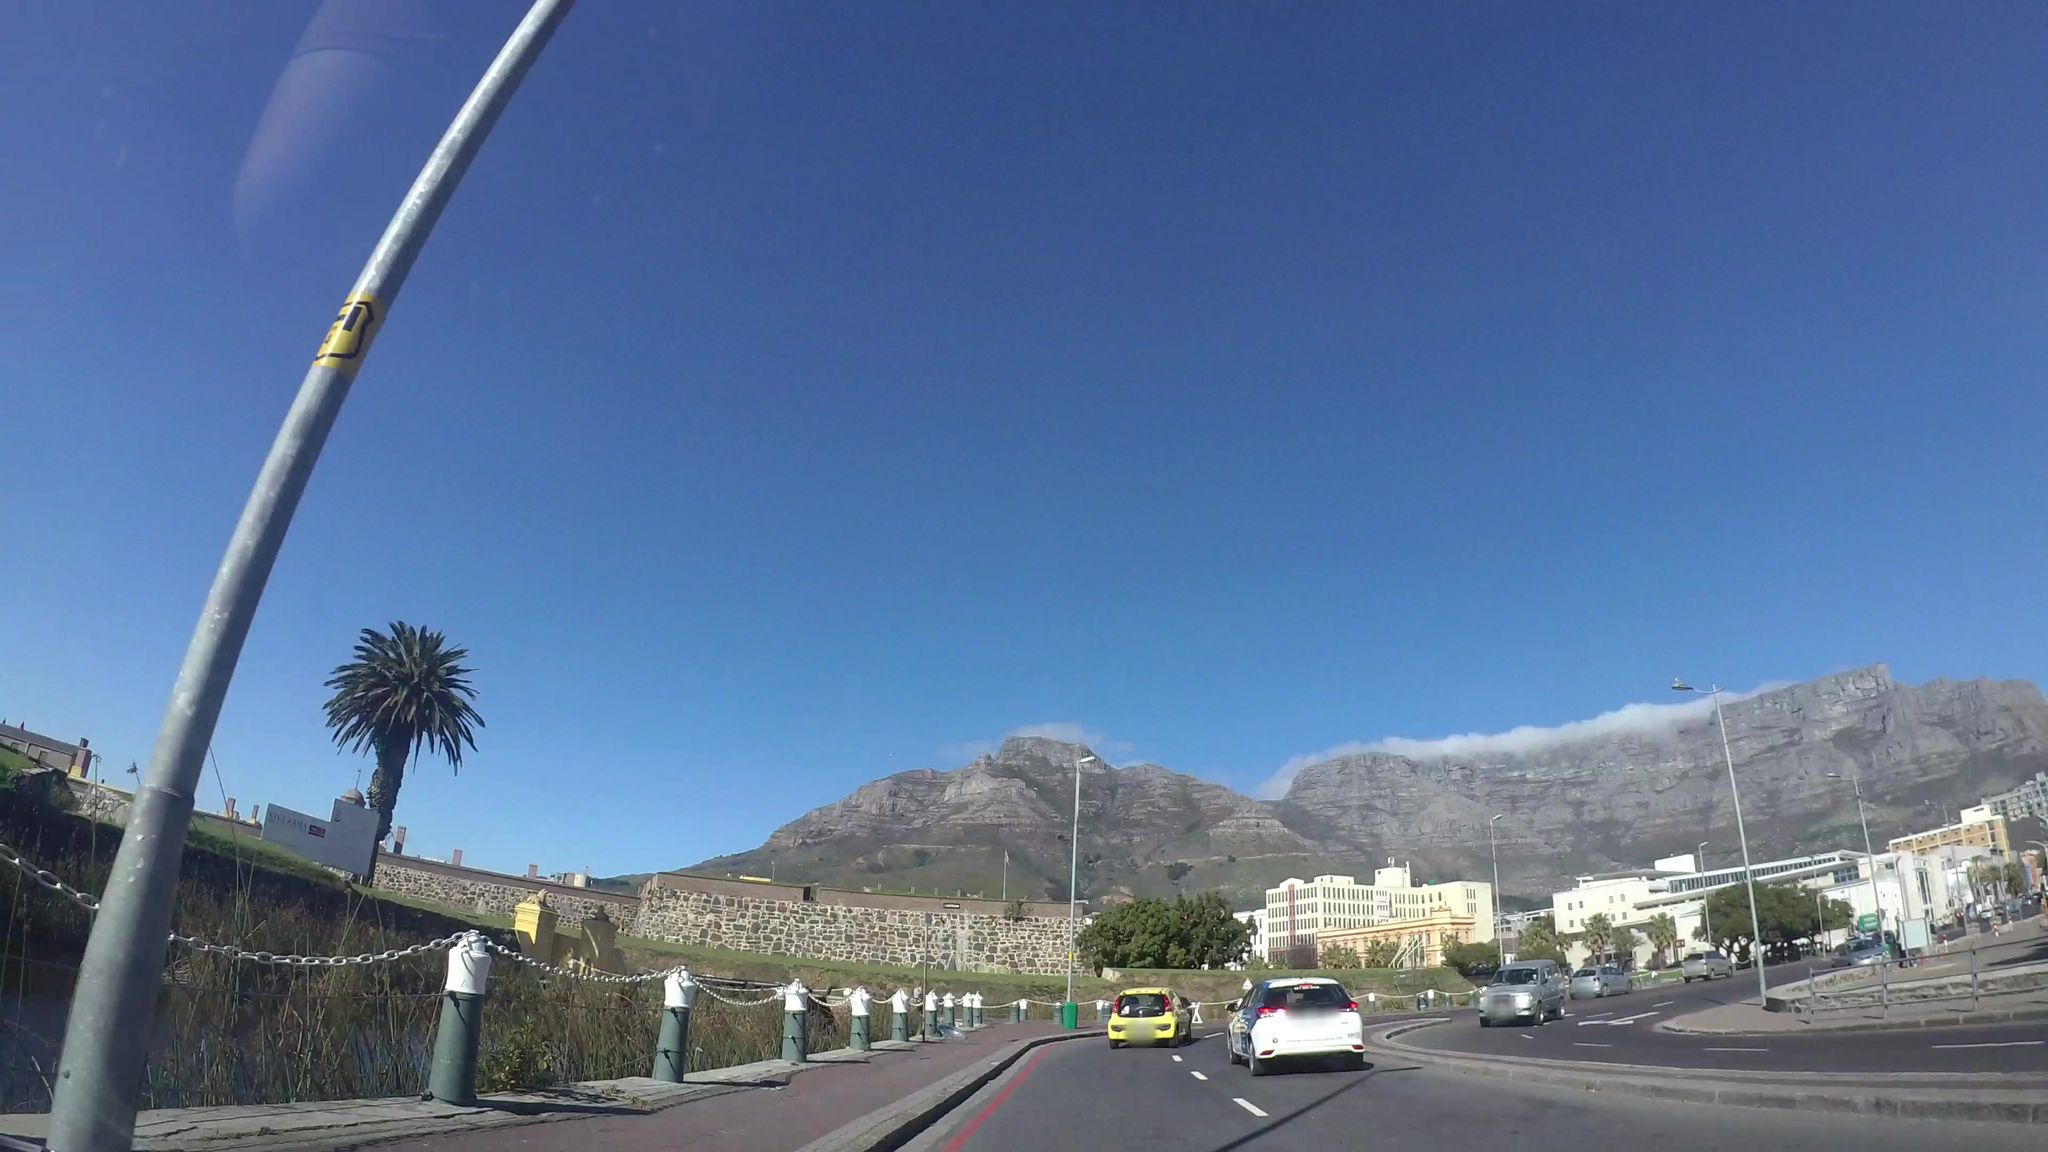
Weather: clear
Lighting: day
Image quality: good
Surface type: driving surface
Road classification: secondary
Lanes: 2
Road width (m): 7
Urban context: urban centre
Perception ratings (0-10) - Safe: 2.61, Lively: 8.59, Beautiful: 5.83, Boring: 4.97, Depressing: 8.06, Wealthy: 2.23